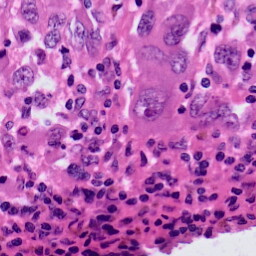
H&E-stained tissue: Skin